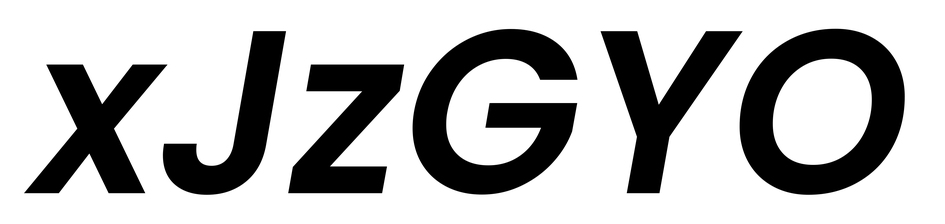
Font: Poppins-SemiBoldItalic